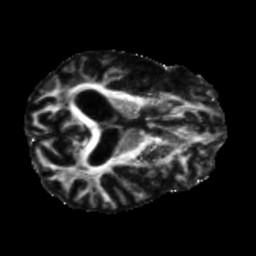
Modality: FA
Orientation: axial
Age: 67
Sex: male
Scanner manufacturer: siemens
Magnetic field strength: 3 T
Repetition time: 5.25 s
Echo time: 0.08 s